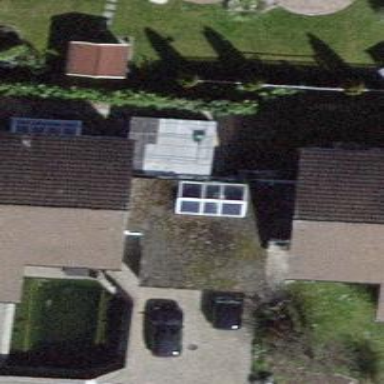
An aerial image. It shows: Garage.